Question: I have a session with AVfoundation to record a video and take phootos, and this session is necessary add to a view to show this. I add this with this code:
'''
var previewLayer: AVCaptureVideoPreviewLayer = AVCaptureVideoPreviewLayer.layerWithSession(self.session) as AVCaptureVideoPreviewLayer
previewLayer.frame = self.imagePreview.bounds
self.imagePreview.layer.addSublayer(previewLayer)
'''
imagePreviw is the UIView.
This is adding correctly, but the session camera only show in a part of the view, how can I show this in all view?
I add picture to show the problem and that I want:

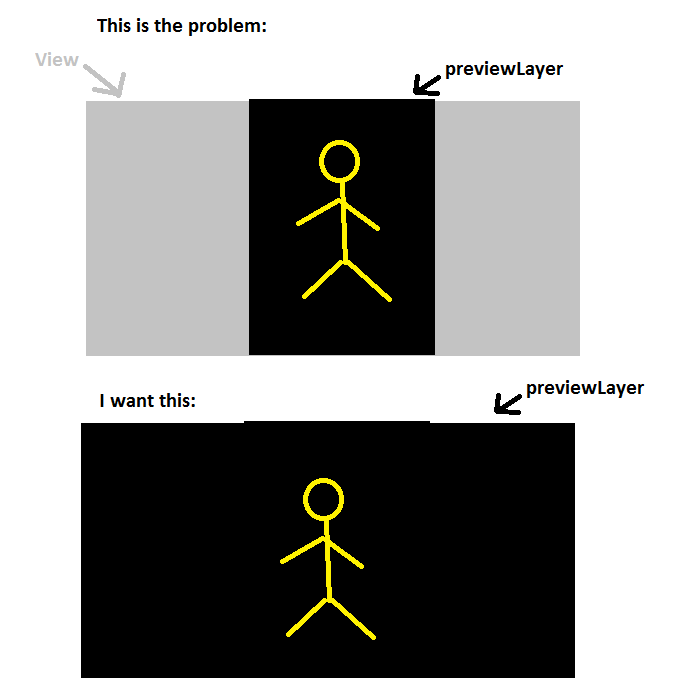
Answer: I think the frame is correct but I think you should set the videoGravity like this:
'''
previewLayer.videoGravity = AVLayerVideoGravityResizeAspectFill;
'''